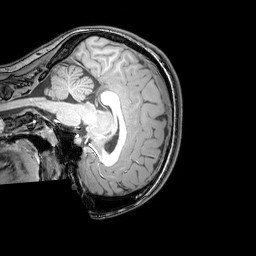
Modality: T1w
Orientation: sagittal
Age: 20
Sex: female
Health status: healthy
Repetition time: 0.081 s
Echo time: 0.037 s